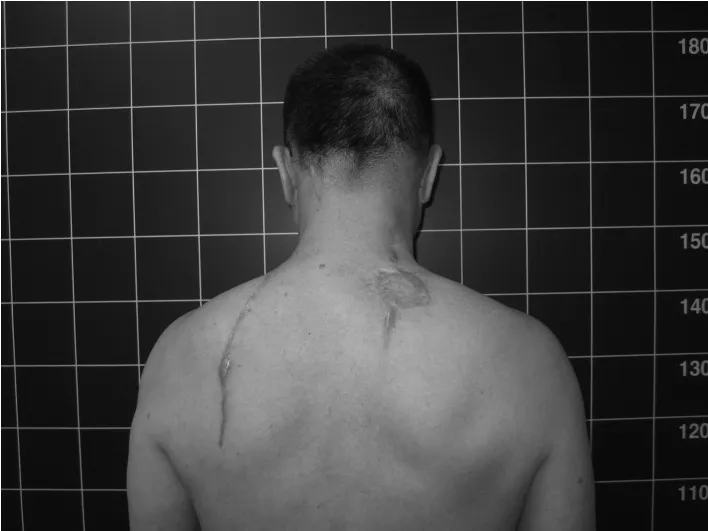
A photograph at the two-year postoperative follow-up showed excellent cosmetic results without recurrence.
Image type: medical_photograph (other_medical_photograph)